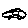
Label: car